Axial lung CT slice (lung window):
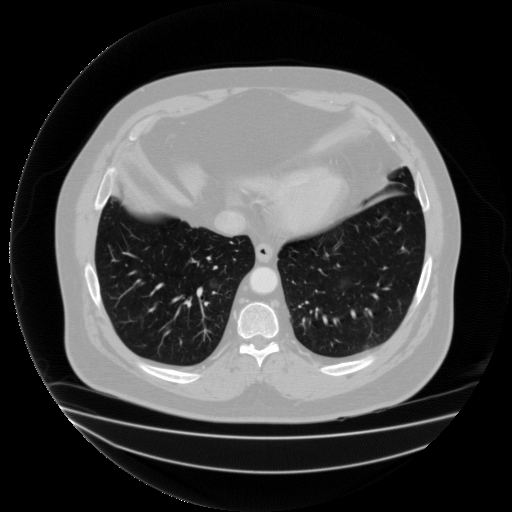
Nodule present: yes
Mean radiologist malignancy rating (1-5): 3